Current action and preconditions to check: path_clear

Your task: For each precondition in the list above, predict whether it will hold at this action.

Consider the current scene as observed from the mobile robot's camera, and analyze the predicted future states of all dynamic agents (e.g., people, animals, vehicles, or any moving entities) within the NEXT SECOND.

IMPORTANT: Only answer "very likely" if you are absolutely certain—based on strong, clear evidence—that a dynamic agent will violate the precondition in the predicted future state. Do NOT answer "very likely" for unlikely, ambiguous, or low-probability risks.

Ask yourself for each precondition: Is there a high probability, with clear and convincing evidence, that the predicted future states of any dynamic agent will interfere with the predicted future state of the currently executing action within the NEXT SECOND, causing that precondition to fail?

Assess the risk level based on these predictions. Use "likely" or "very likely" if motions create a clear risk of interference.

Use "neutral" or "improbable" if agents are nearby but their predicted paths are clearly diverging or non-conflicting.

Failure Risk Categories: "very improbable", "improbable", "neutral", "likely", "very likely"

Answer Format: Output ONLY the probability_of_failure value from these categories: "very improbable", "improbable", "neutral", "likely", "very likely"

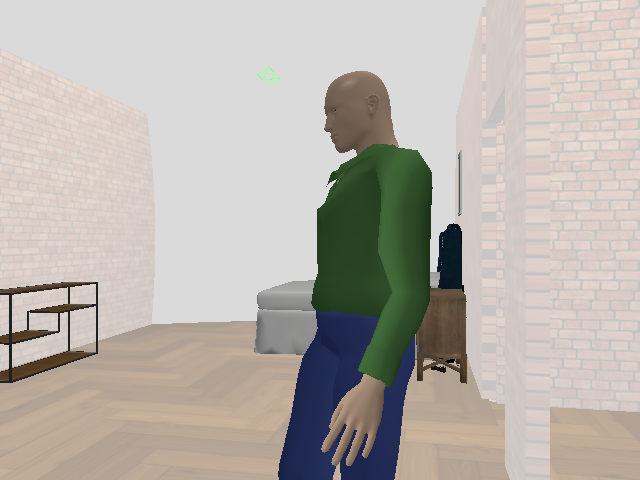

Answer: very likely